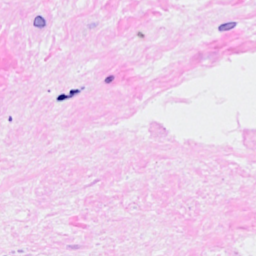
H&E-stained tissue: Breast